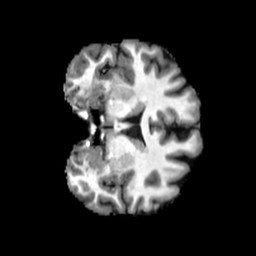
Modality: T1w
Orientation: coronal
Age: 28
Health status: healthy
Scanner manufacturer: philips
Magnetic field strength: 3 T
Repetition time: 0.007826 s
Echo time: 0.003599 s